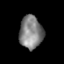
Tissue: prostate
Cell type: T cells
Senescence score: 0.3078
Nuclear area (px): 749
Mean DAPI intensity: 130.342